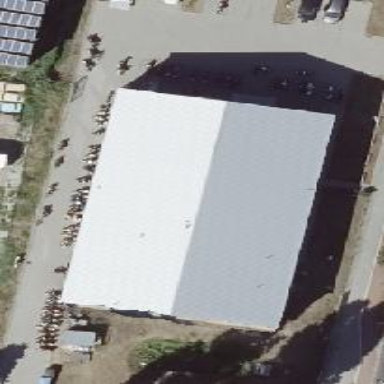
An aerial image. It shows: Shop specializing in motorcycles.